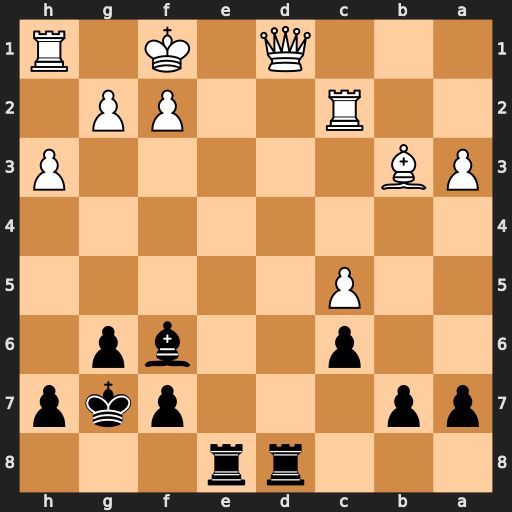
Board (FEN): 3rr3/pp3pkp/2p2bp1/2P5/8/PB5P/2R2PP1/3Q1K1R
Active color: b
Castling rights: -
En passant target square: -
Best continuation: Rxd1#